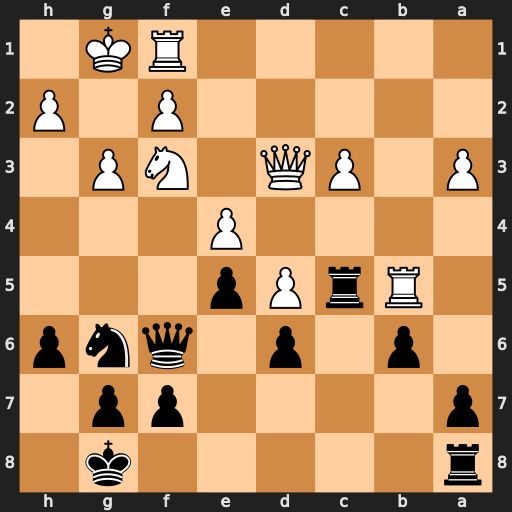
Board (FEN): r5k1/p4pp1/1p1p1qnp/1RrPp3/4P3/P1PQ1NP1/5P1P/5RK1
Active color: b
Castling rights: -
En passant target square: -
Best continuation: Rxb5 Qxb5 Qxf3